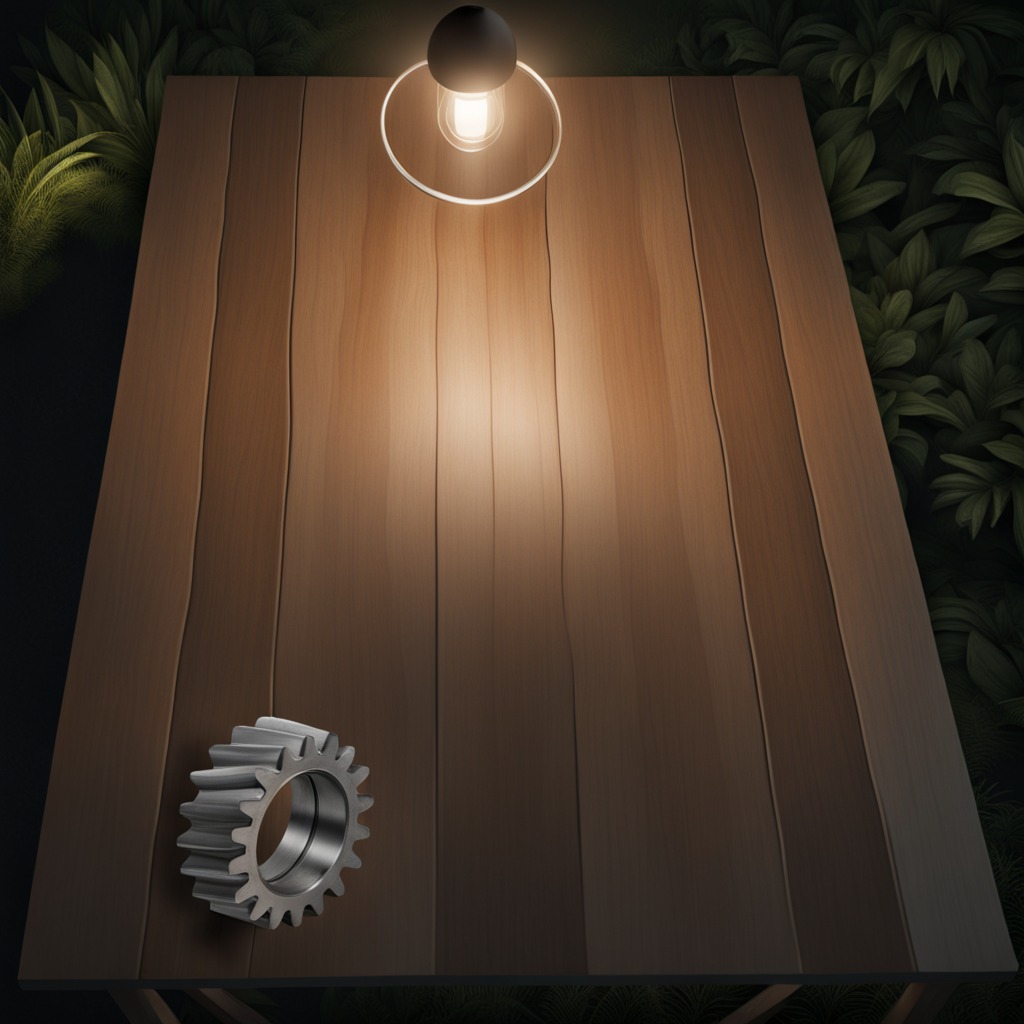
A steel gear with teeth is lying on the wooden table.